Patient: sex M, age 78
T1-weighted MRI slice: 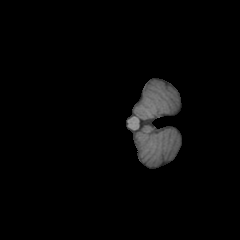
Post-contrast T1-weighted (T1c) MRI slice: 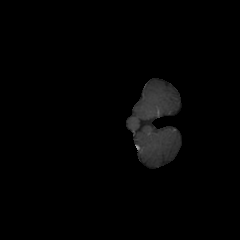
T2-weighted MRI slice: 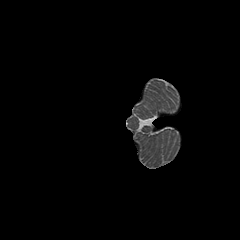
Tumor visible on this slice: no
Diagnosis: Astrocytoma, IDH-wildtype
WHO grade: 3